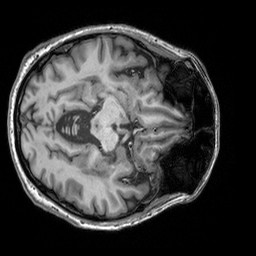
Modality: T1w
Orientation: axial
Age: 40
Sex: male
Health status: healthy
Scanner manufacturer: siemens
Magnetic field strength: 3 T
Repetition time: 2.3 s
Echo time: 0.00303 s